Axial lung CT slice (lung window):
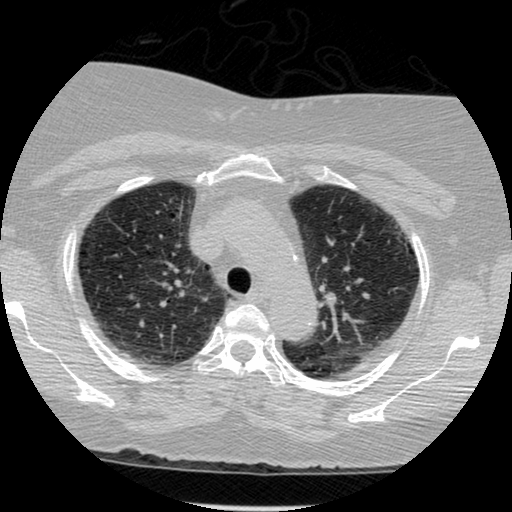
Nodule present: no